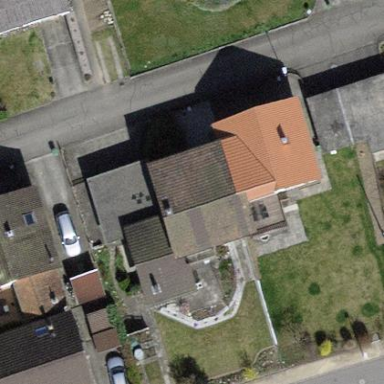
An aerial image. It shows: Building with tile roof.